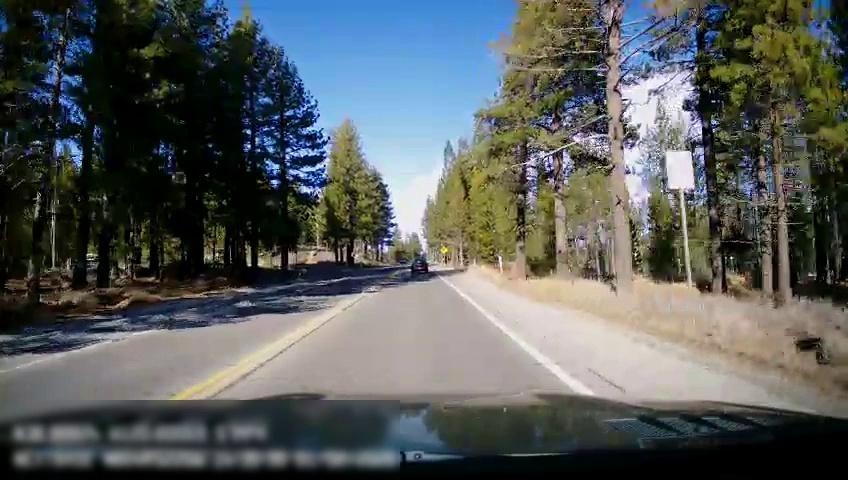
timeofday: Day
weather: Sunny
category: Drivable Space
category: Vehicles | Car
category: Lanes | Current Lane
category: Lanes | Current Lane
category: Lanes | Opposite Lane
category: Traffic | Signs